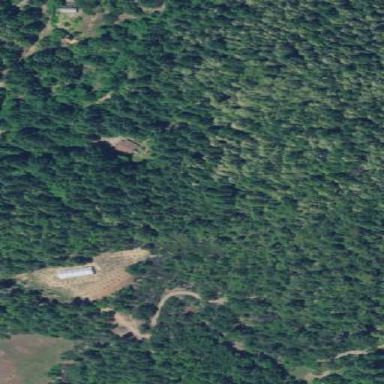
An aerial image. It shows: Forest area.